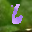
Label: 6